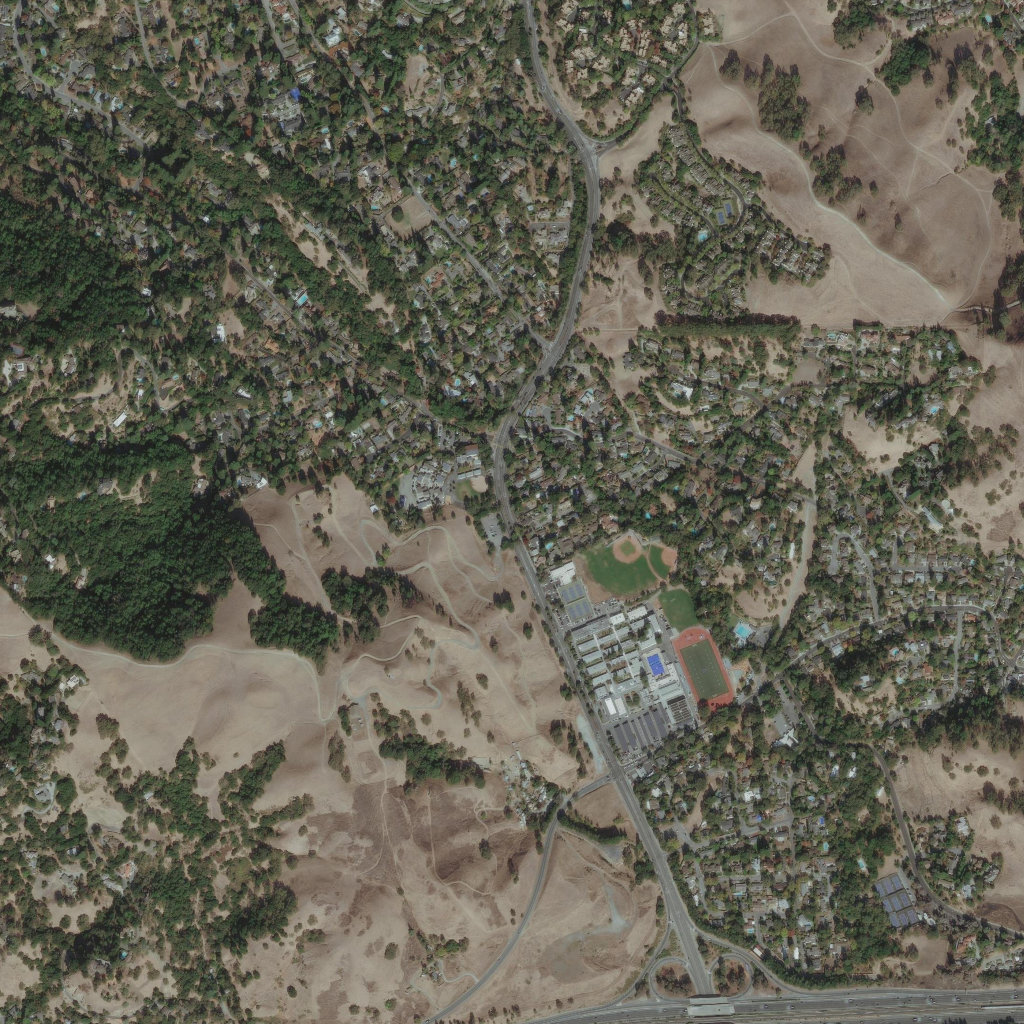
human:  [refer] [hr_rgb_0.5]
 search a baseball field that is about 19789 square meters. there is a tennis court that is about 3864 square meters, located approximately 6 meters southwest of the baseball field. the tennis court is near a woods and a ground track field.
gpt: <box>[[55, 50, 67, 60, 0]]</box>